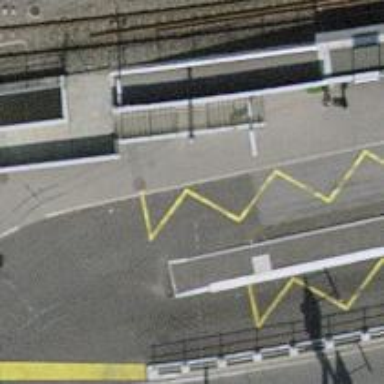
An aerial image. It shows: Footway with ramp.